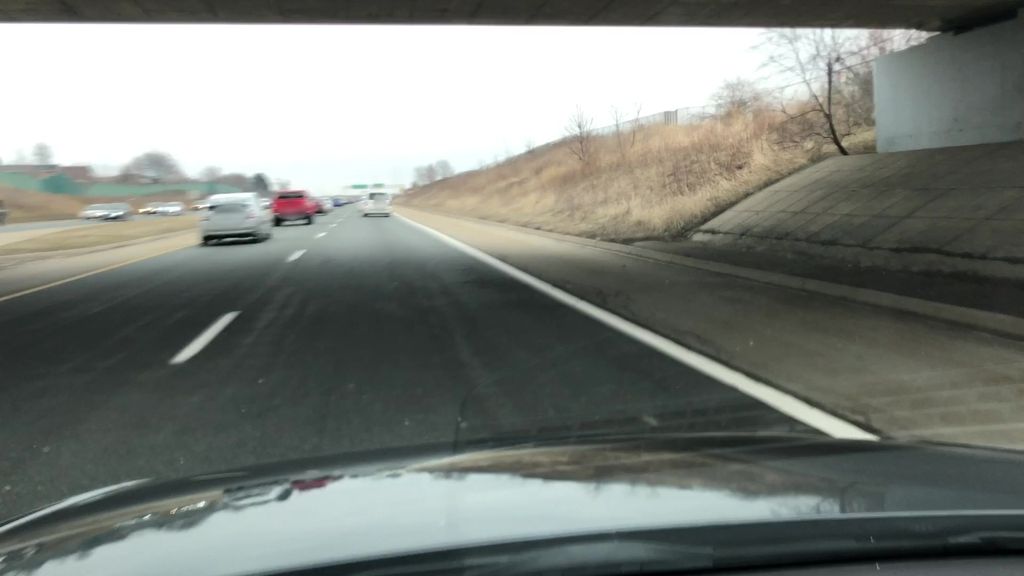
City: hamilton